Interaction volume radius: 10 \u00c5
Interaction volume height: 30 \u00c5
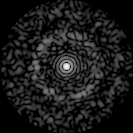
Disorder parameter: 0.8357